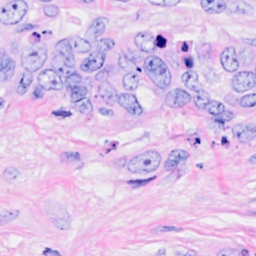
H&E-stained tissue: Breast